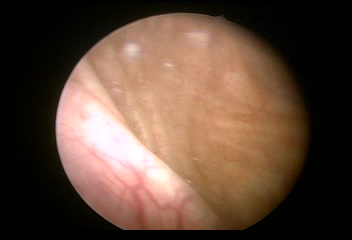
Modality: WLC
Class: Normal mucosa
Bladder cancer association: No